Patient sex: M
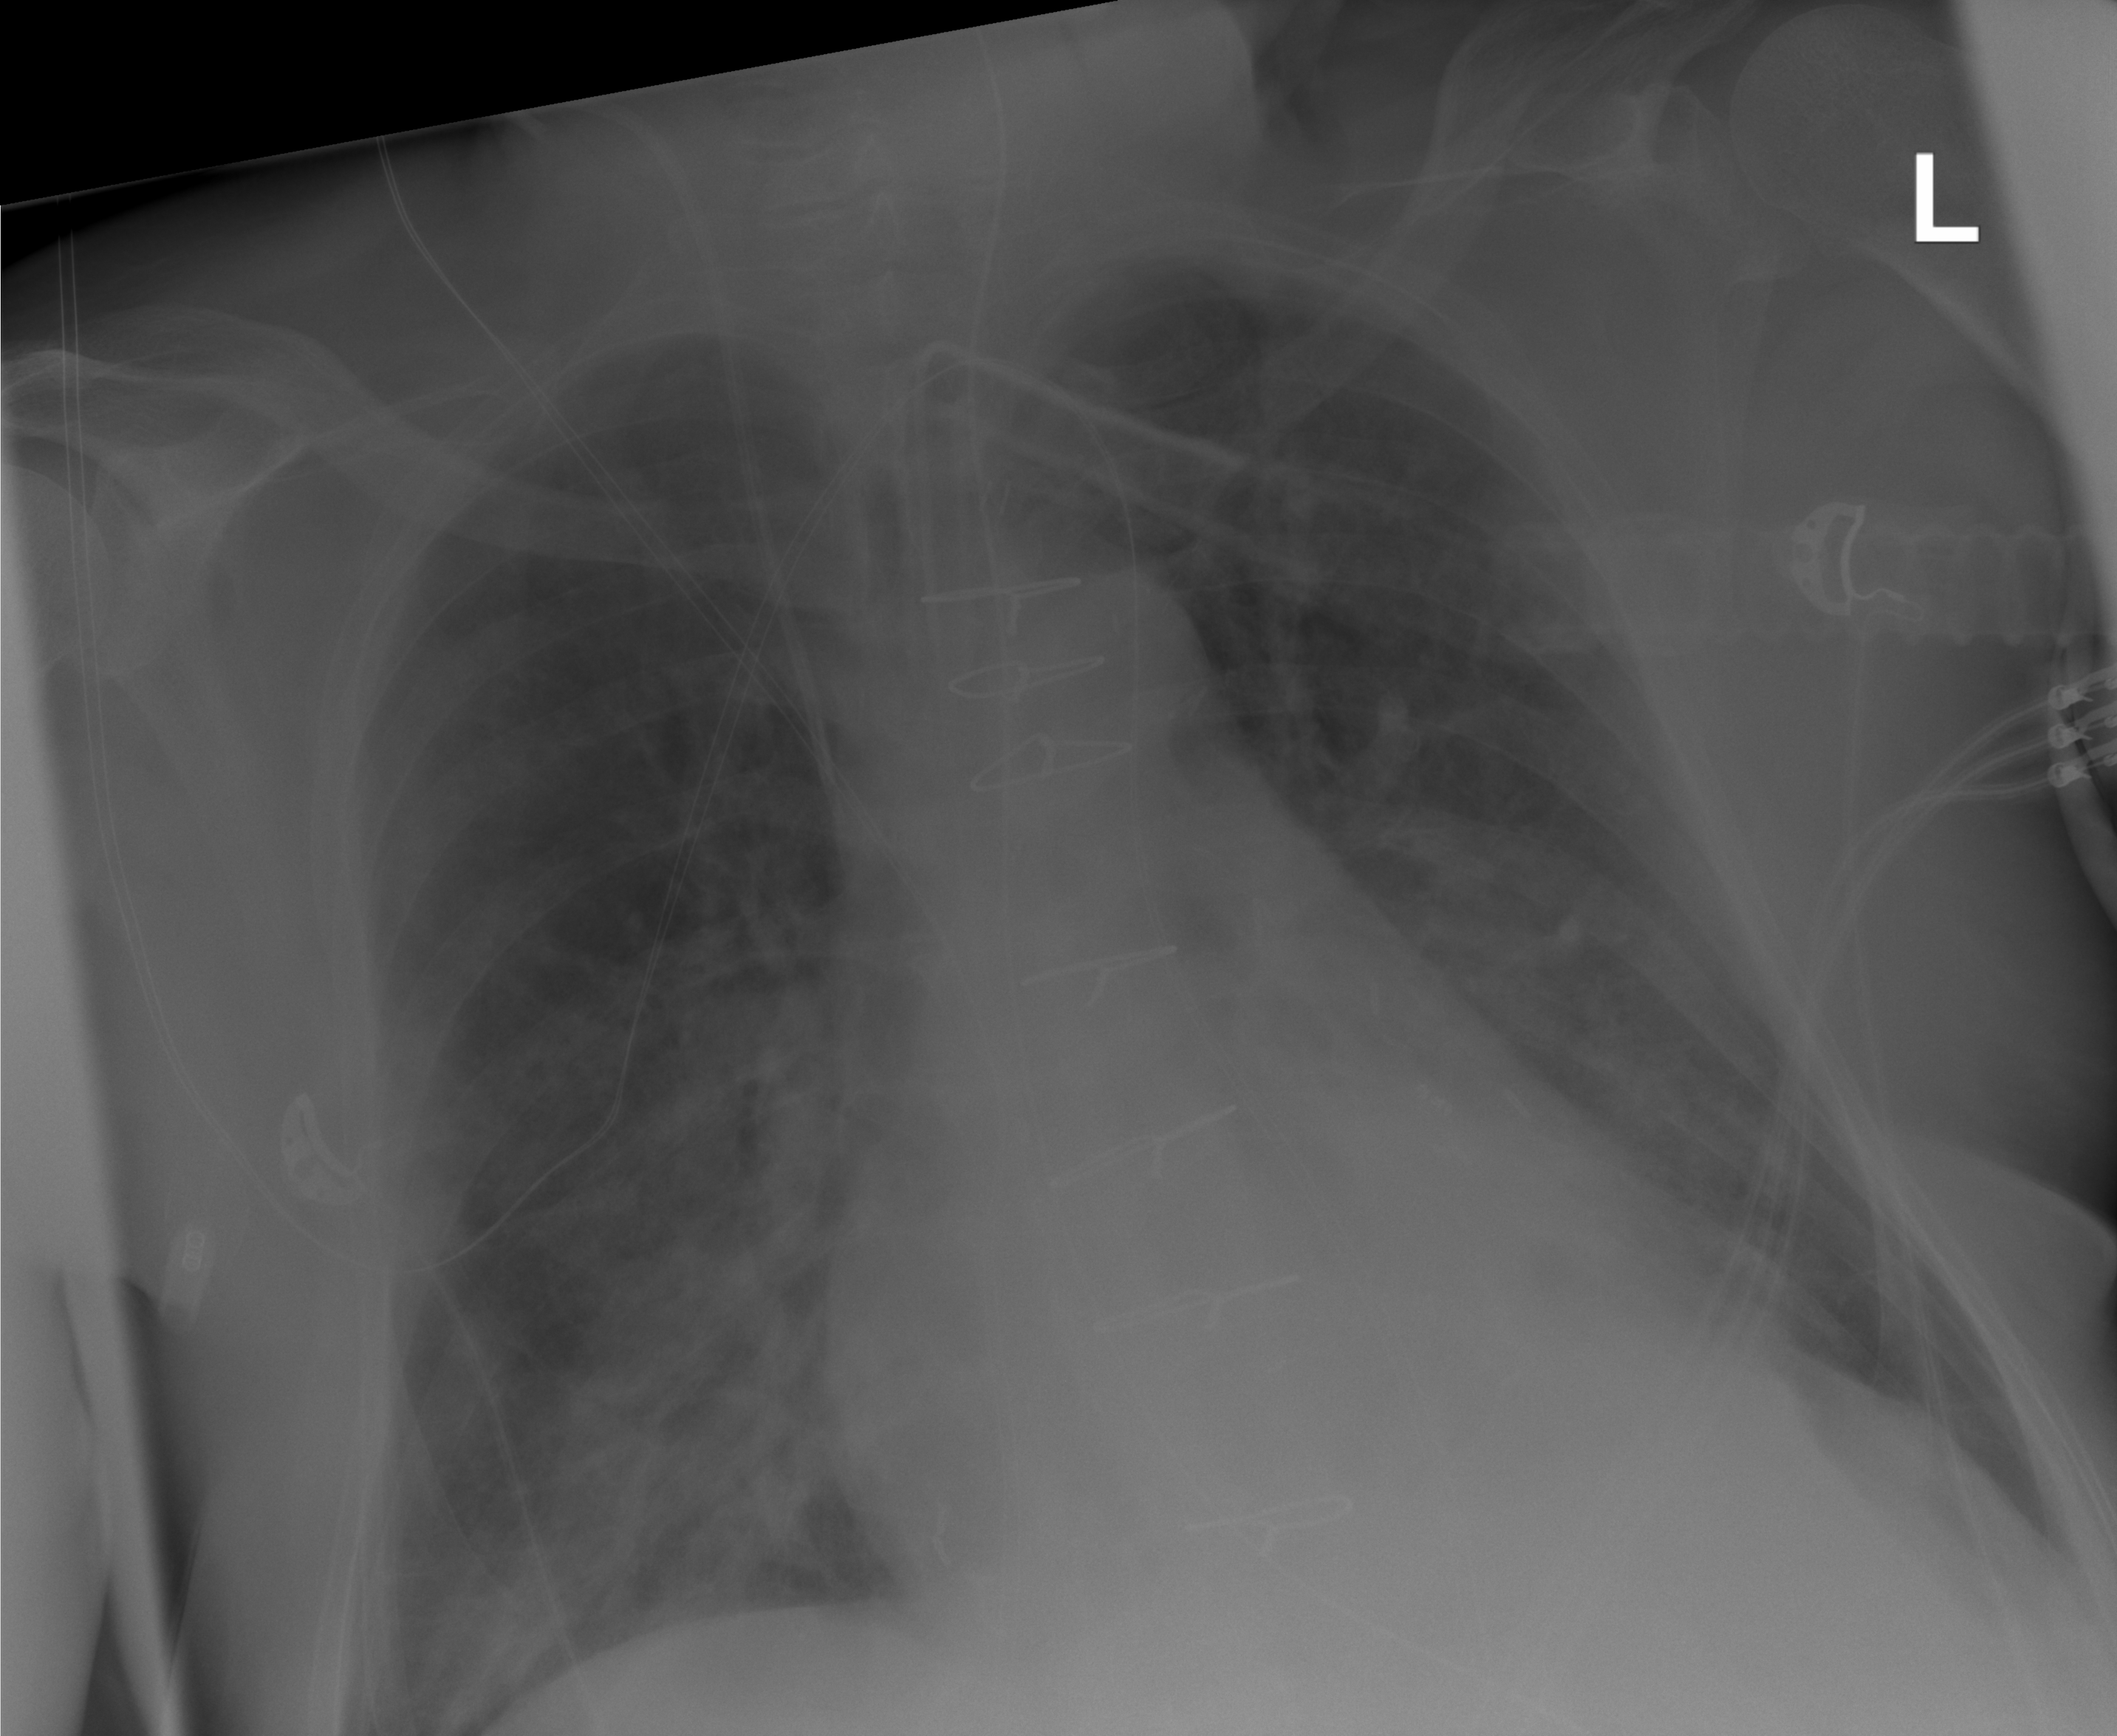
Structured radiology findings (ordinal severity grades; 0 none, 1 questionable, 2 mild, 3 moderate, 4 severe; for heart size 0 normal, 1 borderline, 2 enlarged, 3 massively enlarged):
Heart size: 1
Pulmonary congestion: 2
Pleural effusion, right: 0
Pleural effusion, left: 0
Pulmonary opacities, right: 3
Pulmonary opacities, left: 3
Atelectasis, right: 2
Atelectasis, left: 2